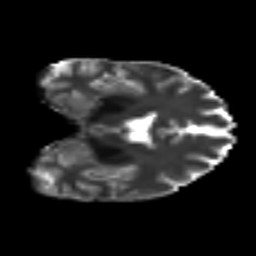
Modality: T2w
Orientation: coronal
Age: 37
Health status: ill
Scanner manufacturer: philips
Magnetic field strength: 3 T
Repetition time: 9 s
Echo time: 0.127 s